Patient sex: F
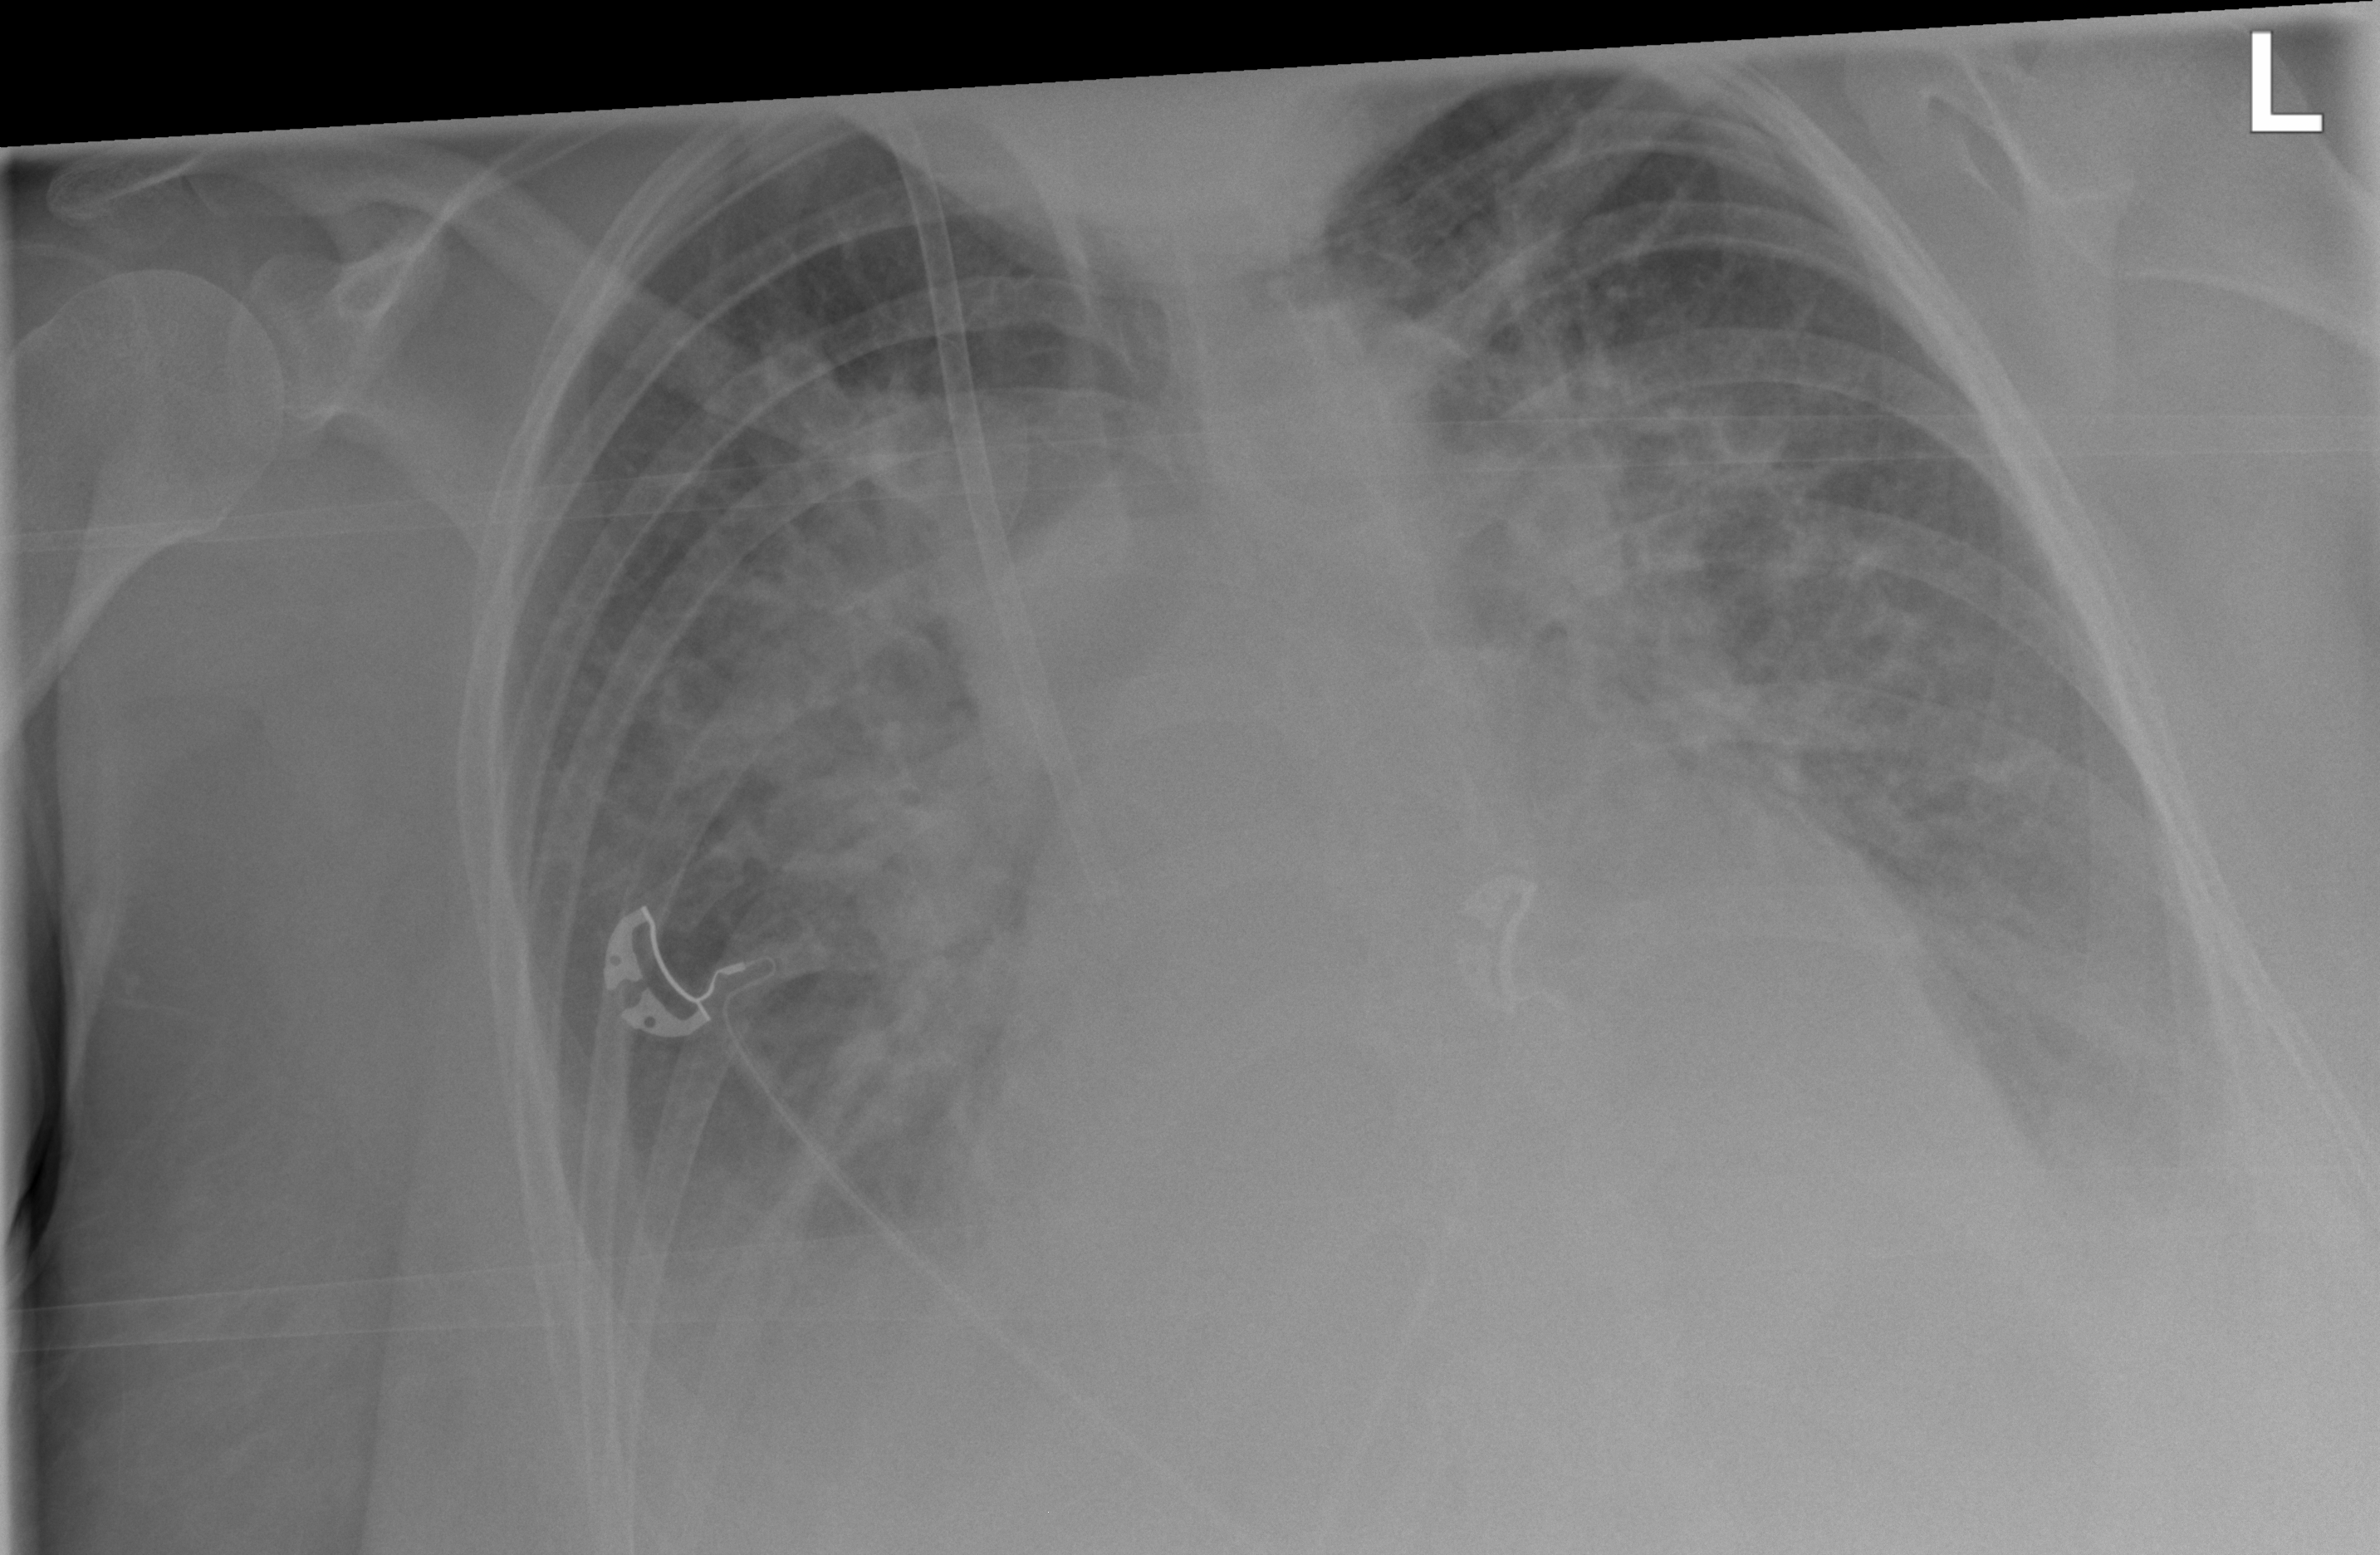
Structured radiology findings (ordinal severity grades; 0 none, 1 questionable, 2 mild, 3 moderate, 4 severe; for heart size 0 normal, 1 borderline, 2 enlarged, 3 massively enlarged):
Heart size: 2
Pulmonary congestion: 2
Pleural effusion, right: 2
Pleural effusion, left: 3
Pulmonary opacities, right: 3
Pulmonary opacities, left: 3
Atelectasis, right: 3
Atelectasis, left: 3